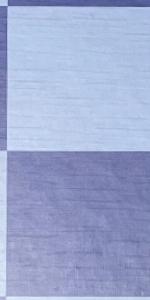
Label: Empty